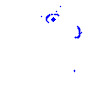
Particle: kaon